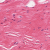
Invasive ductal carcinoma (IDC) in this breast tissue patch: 0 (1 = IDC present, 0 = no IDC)